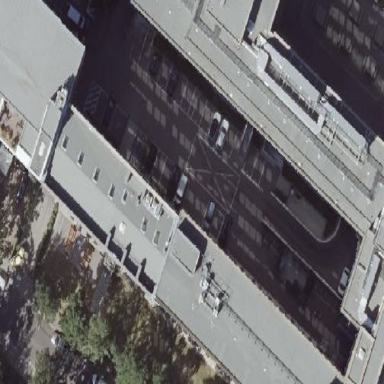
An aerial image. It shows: Office building.